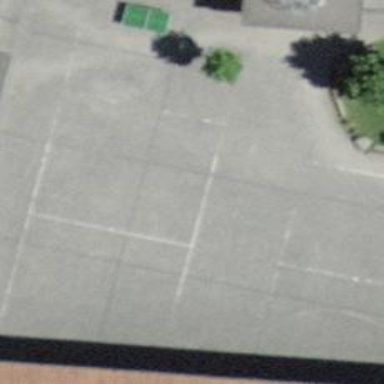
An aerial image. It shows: Schoolyard designated as leisure land.